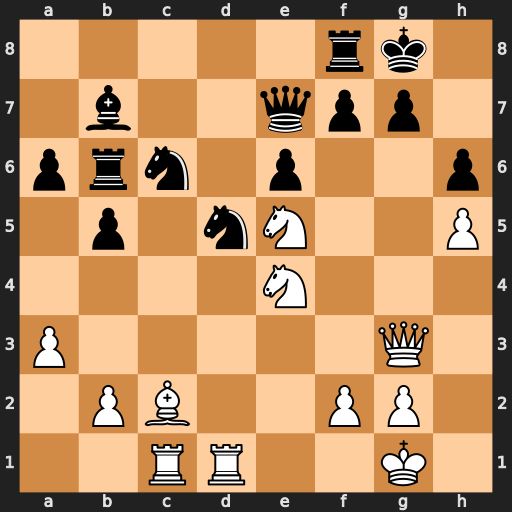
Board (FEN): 5rk1/1b2qpp1/prn1p2p/1p1nN2P/4N3/P5Q1/1PB2PP1/2RR2K1
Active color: w
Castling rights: -
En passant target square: -
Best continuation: Nd7 Nd4 Rxd4 Qxd7 Nf6+